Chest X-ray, PA view. Patient: 63 years old, sex F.
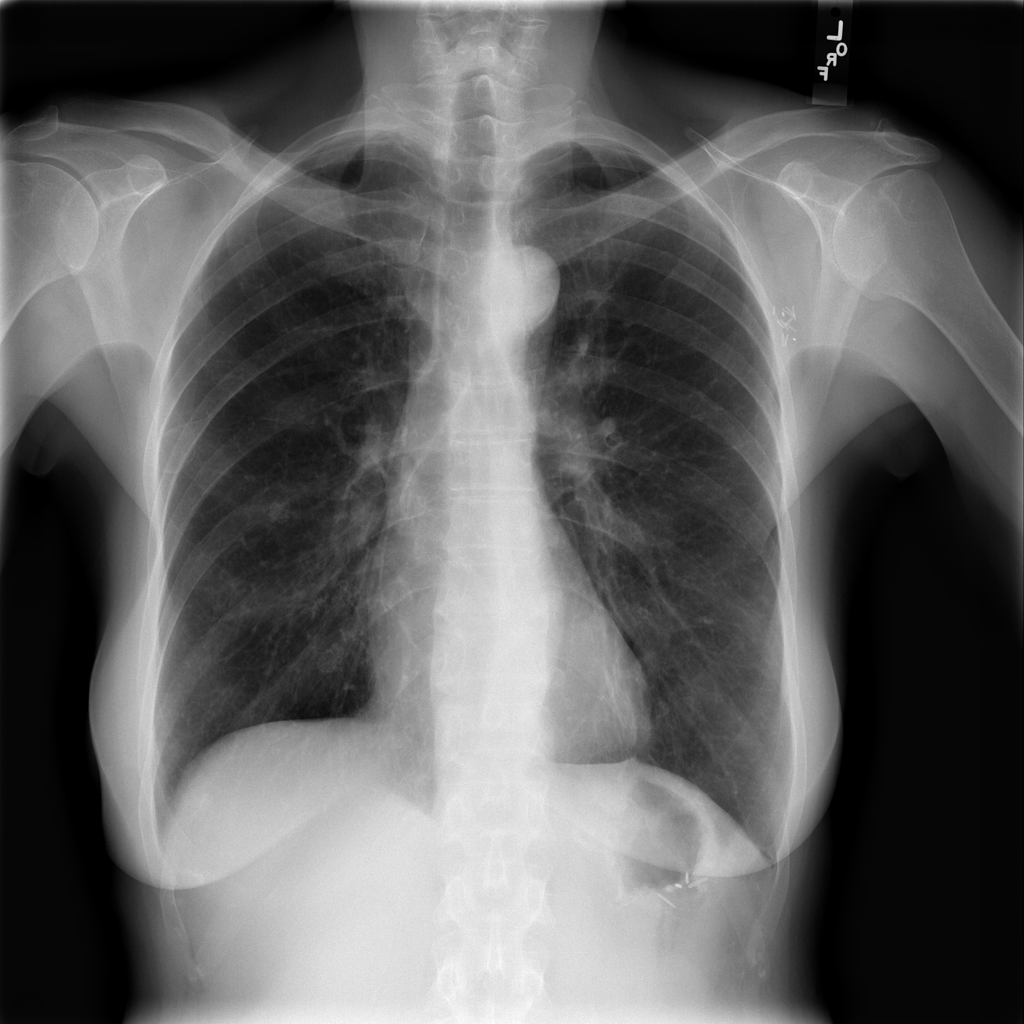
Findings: No Finding